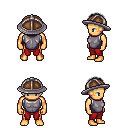
a pixel art fantasy rpg character, male body template, human, tanned skin, steel chest armor, red pants, gray parted hairstyle, chain helm, four views (front, back, left, right), 2x2 character sprite sheet, small pixel art, hard edges, no anti-aliasing